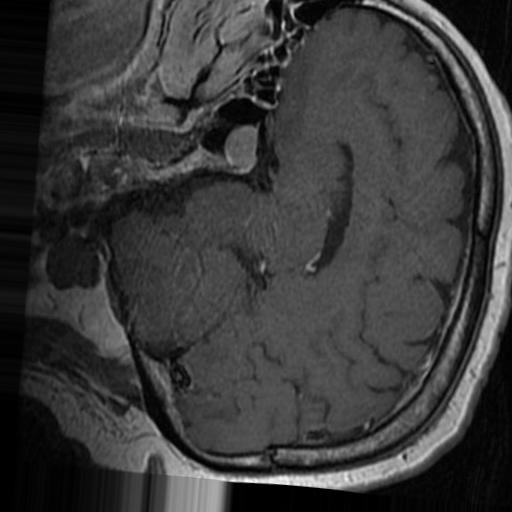
Label: brain_tumor